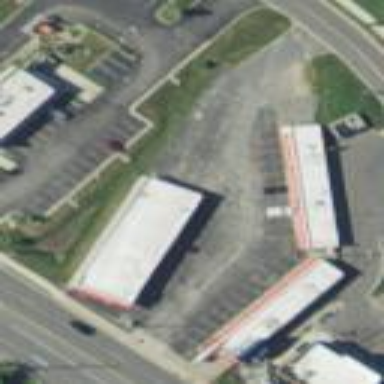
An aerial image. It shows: Commercial area.